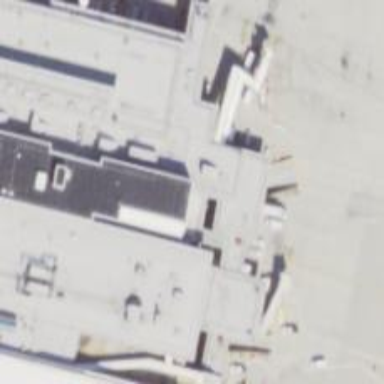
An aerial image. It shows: Airport gate.